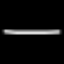
Label: line